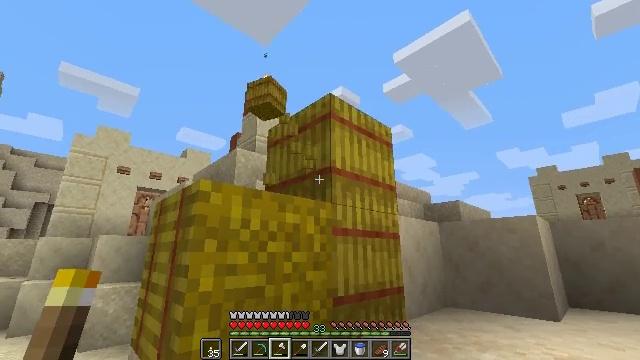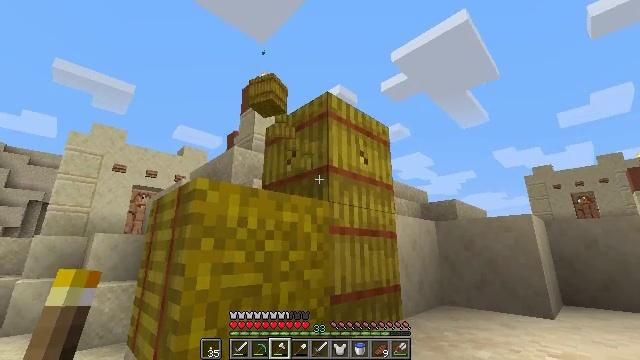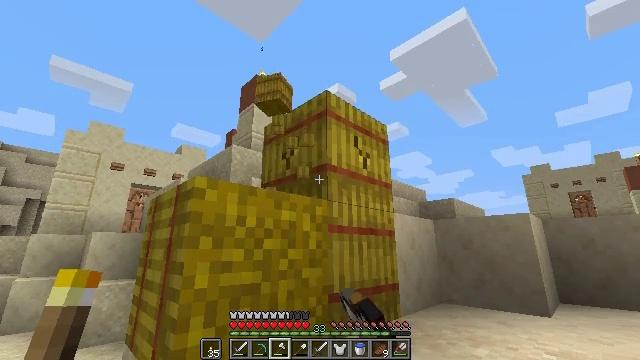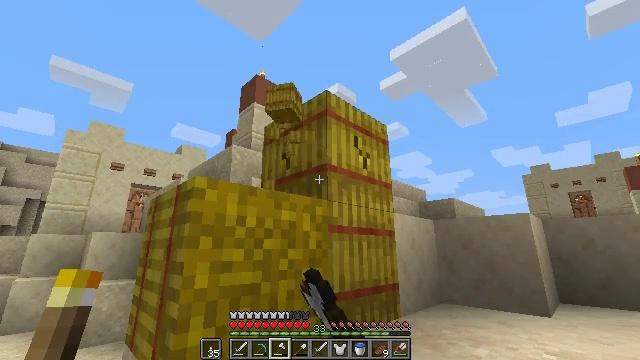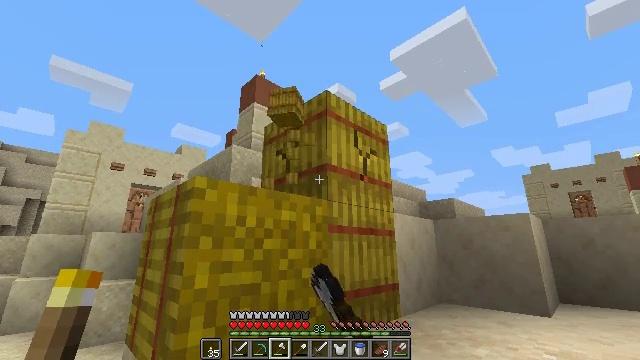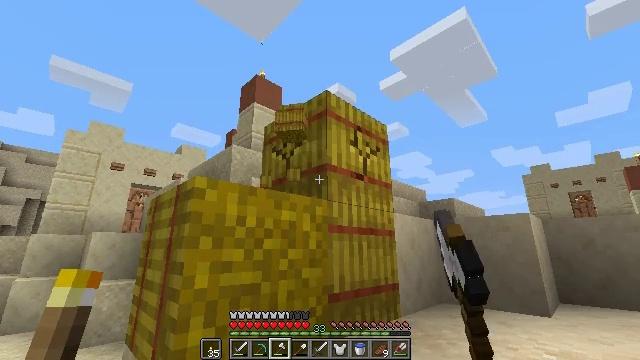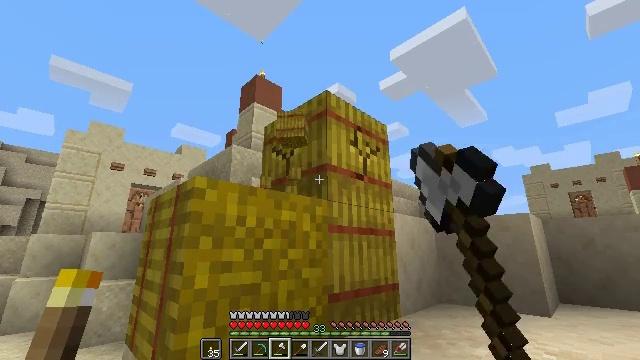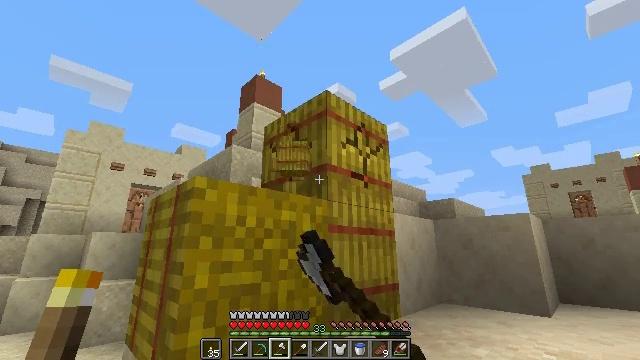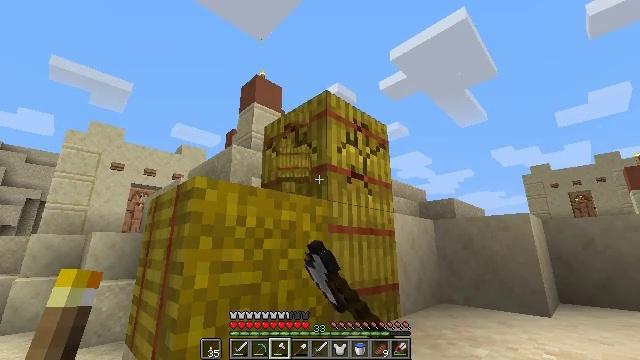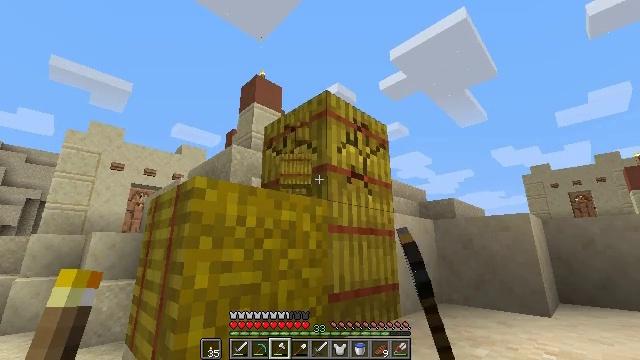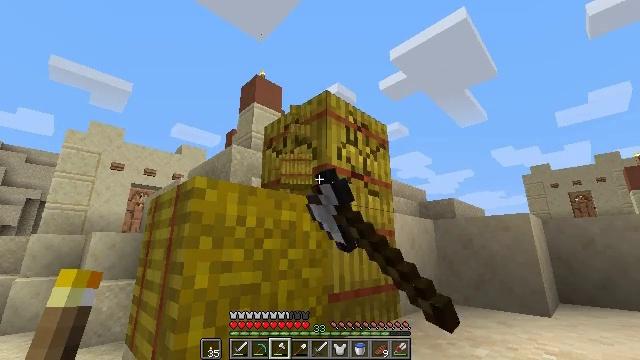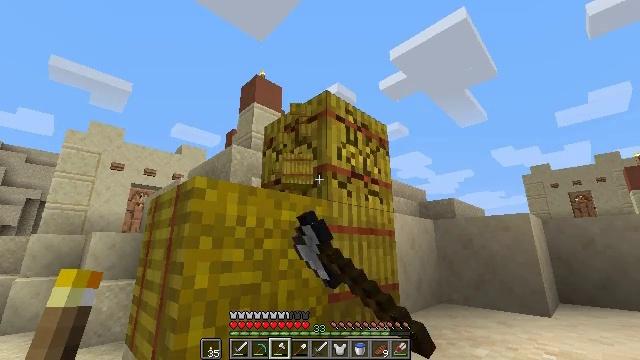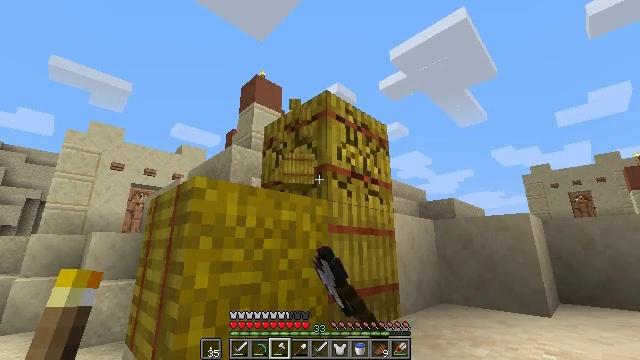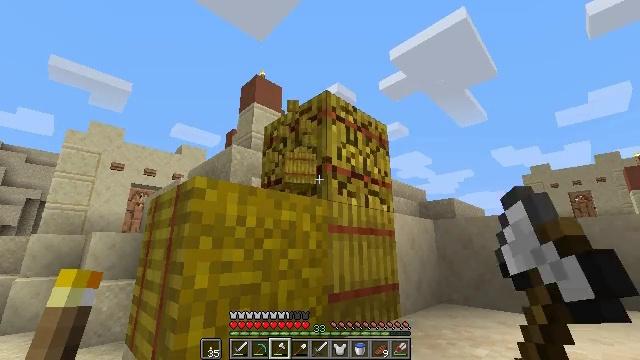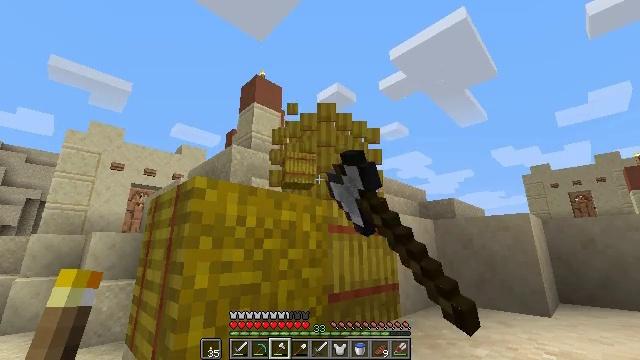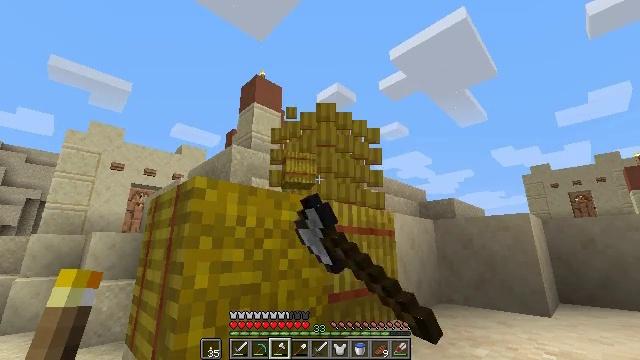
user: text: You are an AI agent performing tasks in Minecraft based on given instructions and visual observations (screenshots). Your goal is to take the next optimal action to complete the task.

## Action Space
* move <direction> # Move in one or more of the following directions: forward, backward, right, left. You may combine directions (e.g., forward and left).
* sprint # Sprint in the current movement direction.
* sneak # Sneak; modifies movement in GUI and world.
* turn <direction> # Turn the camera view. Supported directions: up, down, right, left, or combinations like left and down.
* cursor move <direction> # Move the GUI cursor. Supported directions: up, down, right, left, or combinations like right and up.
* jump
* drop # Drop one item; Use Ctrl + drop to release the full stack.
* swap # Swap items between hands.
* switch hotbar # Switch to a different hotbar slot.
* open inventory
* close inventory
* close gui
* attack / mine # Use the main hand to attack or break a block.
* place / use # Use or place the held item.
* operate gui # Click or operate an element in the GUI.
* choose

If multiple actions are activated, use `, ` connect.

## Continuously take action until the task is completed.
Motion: motion action
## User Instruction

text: Mine a hay block from the field.
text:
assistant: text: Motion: attack / mine
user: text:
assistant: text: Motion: attack / mine
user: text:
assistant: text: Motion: attack / mine
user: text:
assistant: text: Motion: attack / mine
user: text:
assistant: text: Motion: attack / mine
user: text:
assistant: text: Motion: attack / mine
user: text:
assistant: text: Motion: attack / mine
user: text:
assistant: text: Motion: attack / mine
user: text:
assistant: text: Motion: attack / mine
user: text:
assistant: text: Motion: attack / mine
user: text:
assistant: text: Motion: attack / mine
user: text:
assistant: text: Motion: attack / mine
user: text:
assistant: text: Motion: attack / mine
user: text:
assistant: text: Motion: attack / mine
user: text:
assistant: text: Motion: attack / mine
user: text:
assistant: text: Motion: attack / mine
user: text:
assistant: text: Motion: turn down, attack / mine
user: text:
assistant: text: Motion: turn down, attack / mine
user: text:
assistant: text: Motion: turn left and down, attack / mine
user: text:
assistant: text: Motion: turn left and down, attack / mine
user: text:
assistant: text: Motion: turn left and down, attack / mine
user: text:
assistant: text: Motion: attack / mine
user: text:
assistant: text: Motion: attack / mine
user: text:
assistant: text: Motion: attack / mine
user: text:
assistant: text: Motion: attack / mine
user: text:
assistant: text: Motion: attack / mine
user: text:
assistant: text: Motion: attack / mine
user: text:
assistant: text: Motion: attack / mine
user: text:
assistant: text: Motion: attack / mine
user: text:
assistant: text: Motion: attack / mine